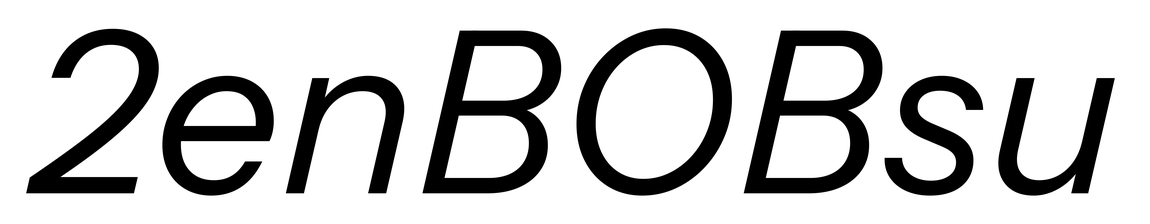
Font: InstrumentSans-Italic_Italic